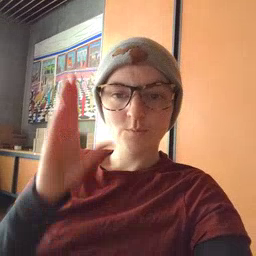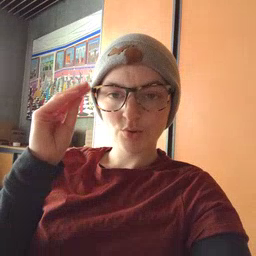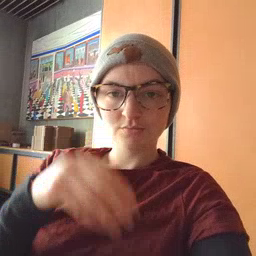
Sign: boy